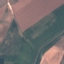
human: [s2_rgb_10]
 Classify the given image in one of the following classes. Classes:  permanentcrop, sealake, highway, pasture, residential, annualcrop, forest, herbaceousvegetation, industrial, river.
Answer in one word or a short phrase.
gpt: AnnualCrop